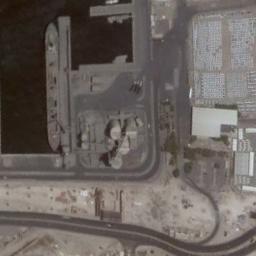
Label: ship